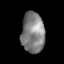
Tissue: skin
Cell type: Epithelial cells
Senescence score: 0.2392
Nuclear area (px): 919
Mean DAPI intensity: 128.663